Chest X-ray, AP view. Patient: 61 years old, sex F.
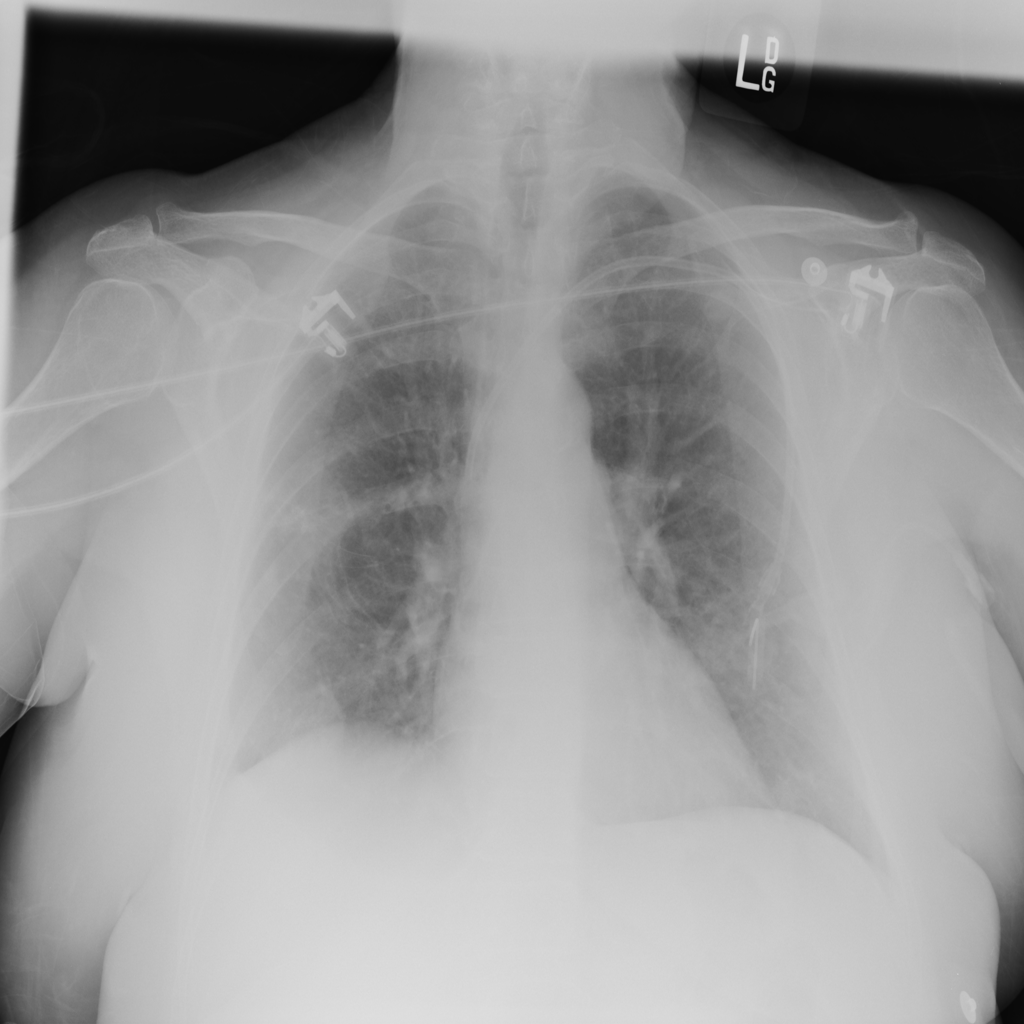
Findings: No Finding